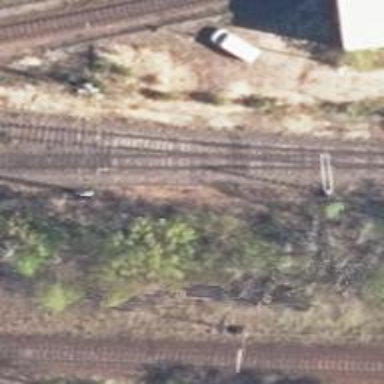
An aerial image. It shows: Rail yard with electrified contact lines for the trains.